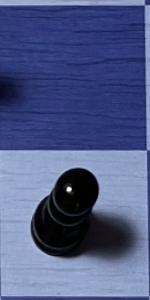
Label: Pawn_Black